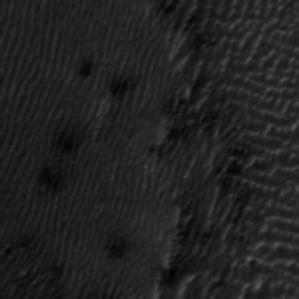
Label: frost